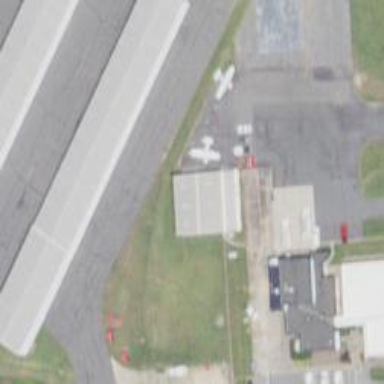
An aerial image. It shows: Hangar building located at airport.